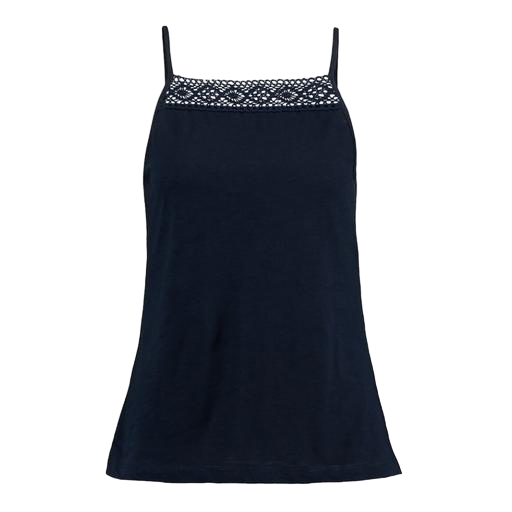
black geo embroidered cami, blue embroidered tank, blue women's cami, white background